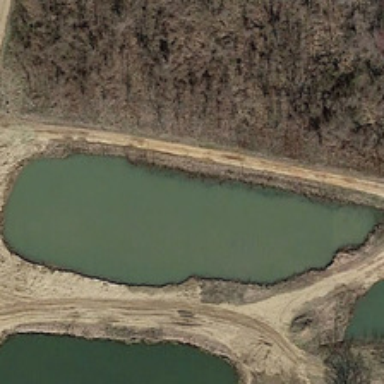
Many green trees are near three ponds .